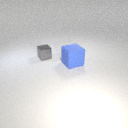
small gray metal cube to the left of large blue rubber cube